Chest X-ray:
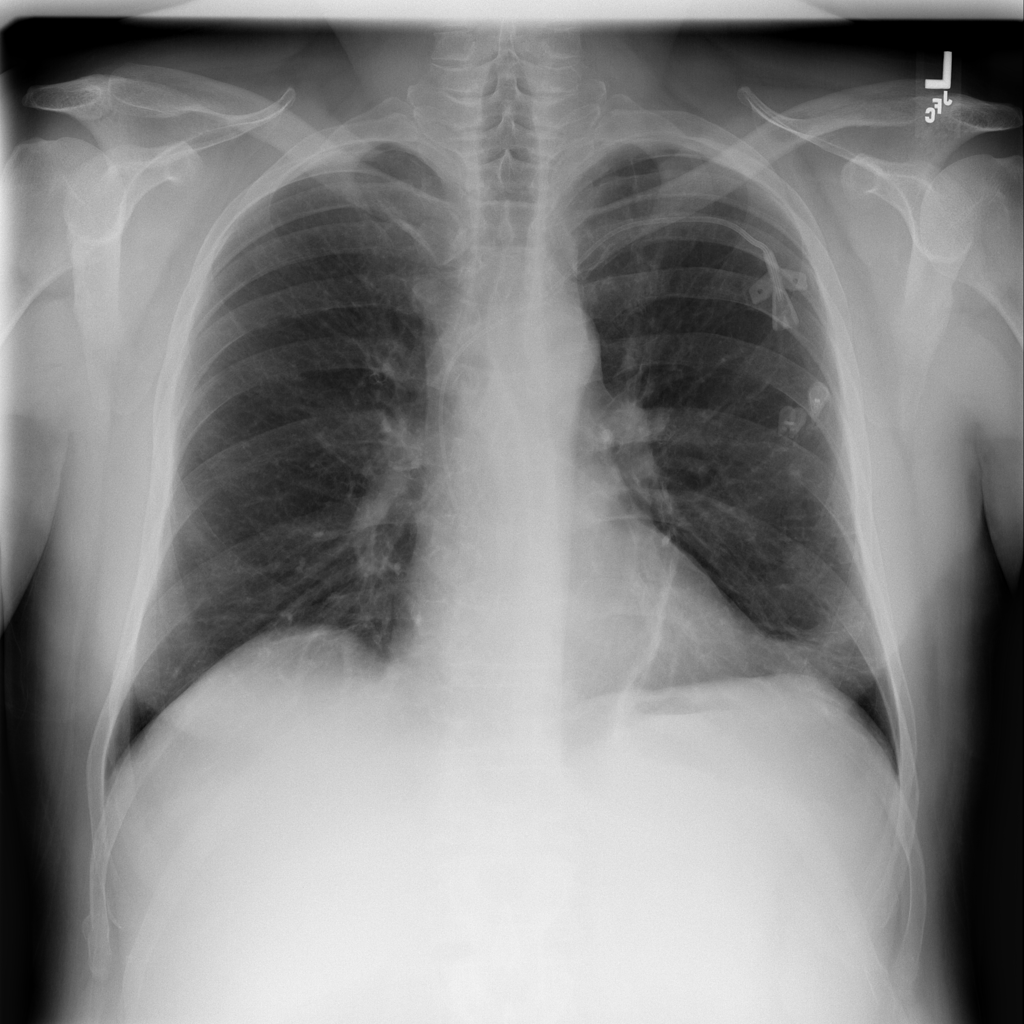
Findings: Atelectasis
No abnormal finding: no